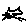
Label: cat